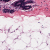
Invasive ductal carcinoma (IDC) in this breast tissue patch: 0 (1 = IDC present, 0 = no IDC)